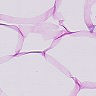
Metastatic tissue present: no